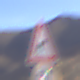
Verkehrszeichen: KurveRechts
Zusatzzeichen unten: Geschwindigkeit70
Umgebung: Outdoor, Nature
Tageszeit: MorningAfternoon
Wetter: PartlyCloudy
Licht: Natural
Jahreszeit: NotSpecified
Kontrast: HighContrast